Question: I tried working on this on CSS and jquery but everything fails. Is there a default way to ALWAYS keep the data-role page or content to display in 100% HEIGHT?
Every single time i do a portrait mode and the content inside the data-role="content" is short, it leaves a nasty white space. please see capture attached.

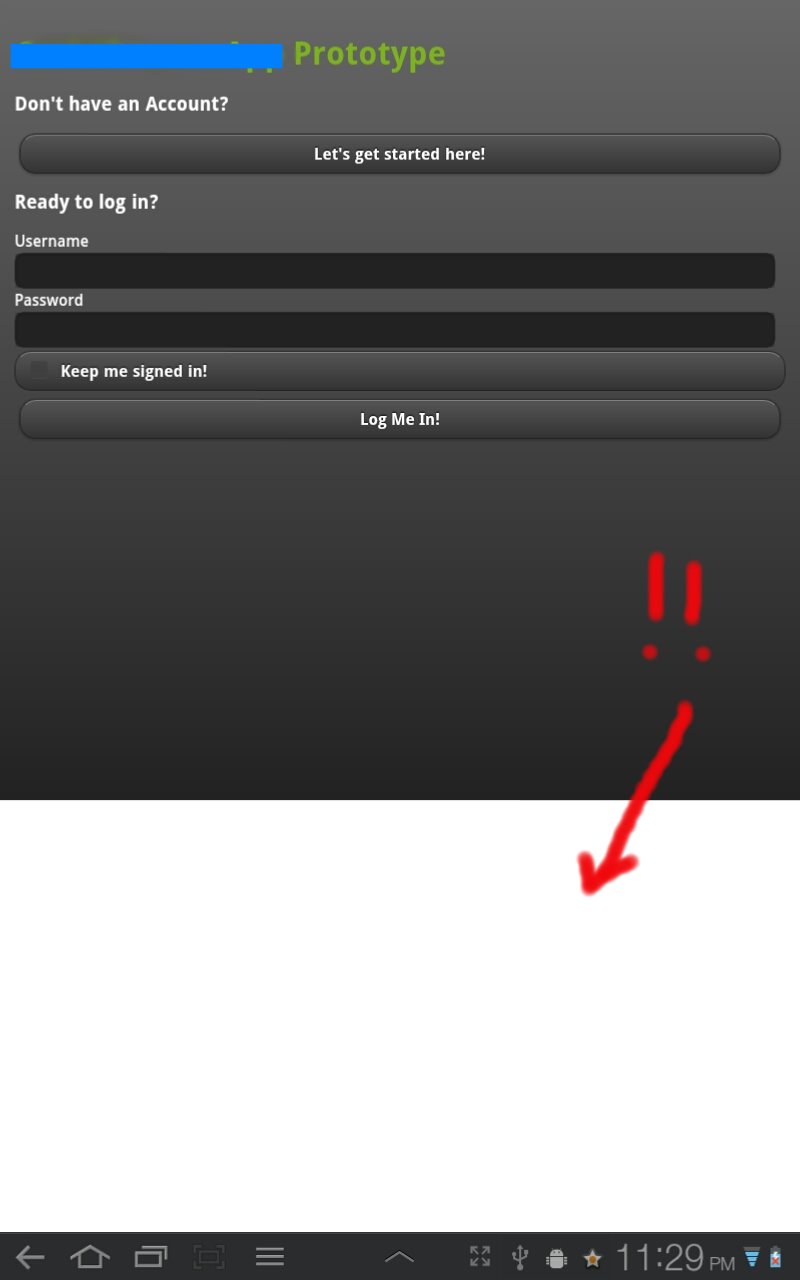
Answer: You can use jQueryMobile to work out the height of the viewport, then take away the header and footer div heights. You are left with the height you require.
'''
<body onload="init()">
<div data-role="page" id="page" data-theme="a">
<div data-role="header">
<h1>Header text</h1>
</div>
<div class="page-content">
<div data-role="content">
<h1>Content here...</h1>
</div>
<div data-role="content">
<h1>More content here...</h1>
</div>
</div>
<div data-role="footer">
<h4>Footer text</h4>
</div>
</div>
</body>
'''
'''
// Function called when page has loaded
function init() {
document.addEventListener("deviceready",onDeviceReady,false);
}
// Function called when phonegap is ready
function onDeviceReady() {
//All pages at least 100% of viewport height
var viewPortHeight = $(window).height();
var headerHeight = $('div[data-role="header"]').height();
var footerHeight = $('div[data-role="footer"]').height();
var contentHeight = viewPortHeight - headerHeight - footerHeight;
// Set all pages with class="page-content" to be at least contentHeight
$('div[class="page-content"]').css({'min-height': contentHeight + 'px'});
}
'''